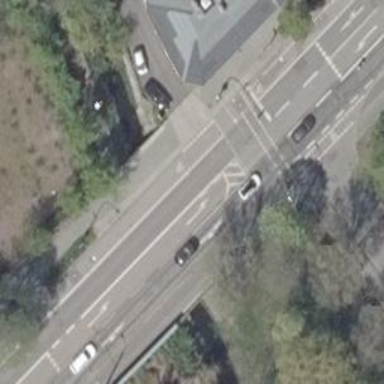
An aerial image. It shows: Road crossing with traffic signals.